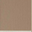
Piece: xx